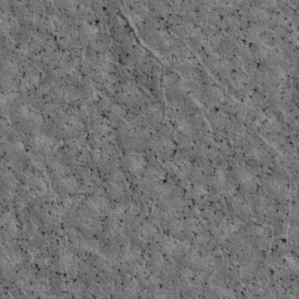
Label: non_frost